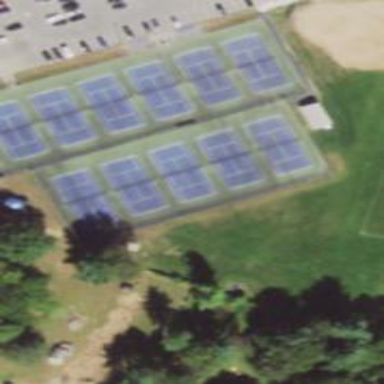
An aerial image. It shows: Tennis court in leisure pitch.